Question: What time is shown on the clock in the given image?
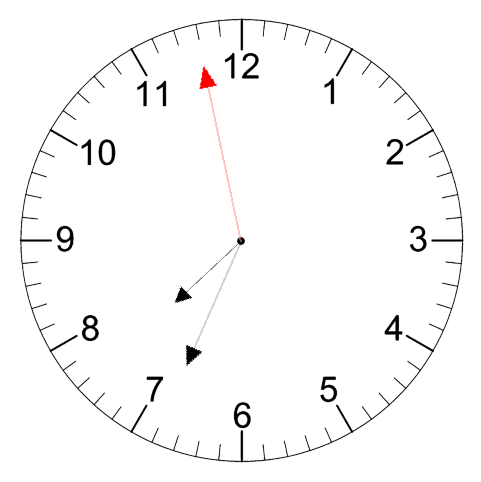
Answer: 07:33:58